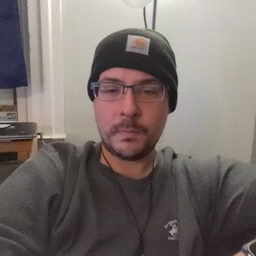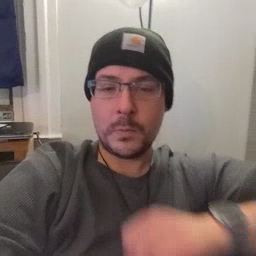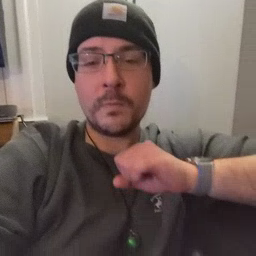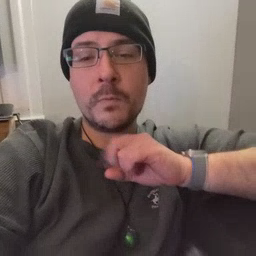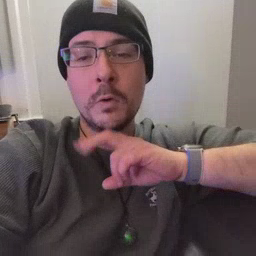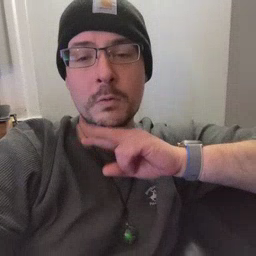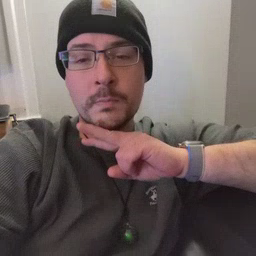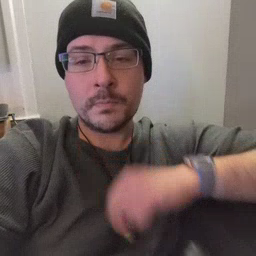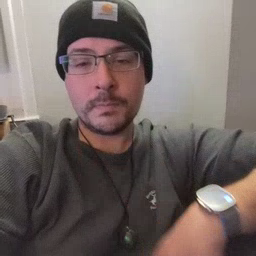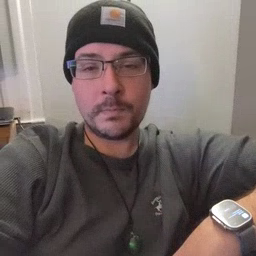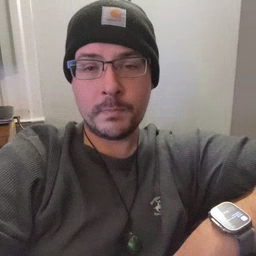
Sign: frog